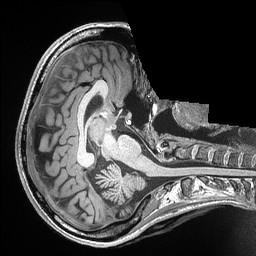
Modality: T1w
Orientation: axial
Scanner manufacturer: siemens
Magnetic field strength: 3 T
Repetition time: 2.3 s
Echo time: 0.00298 s